Question: The Spyder Code-completion with 'plotly.graph_objs' class does not display the right functions.
The function 'plotly.graph_objs.Histogram' are with capital letter, but is displayed with lowercase and a 'module' instead of 'function'.
I am not sure if there is an error in the way I have installed stuff, or it it is spyder and/or the plotly library itself.

Version infos:
- Python interpreter version: 3.10.1- Plotly library version: 5.5.0- Spyder version: 5.2.1 None- Python version: 3.7.9 64-bit- Qt version: 5.12.10- PyQt5 version: 5.12.3- Operating System: Windows 10
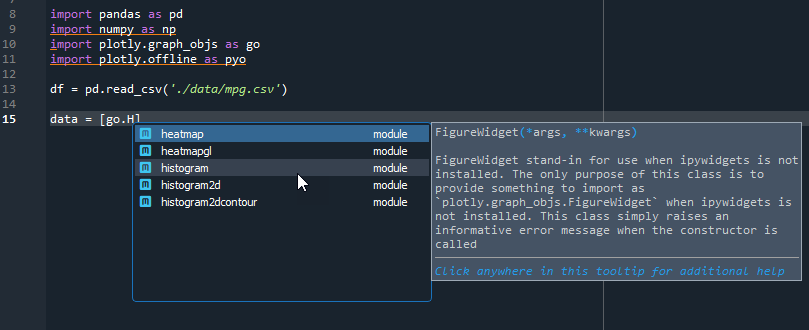
Answer: Just pasting in one of the comments as answer;
I have also tested the same 'plotly.graph_objs.Histogram'function with autocomplete in MS Visual Code, and Atom. And, it does not work there either.